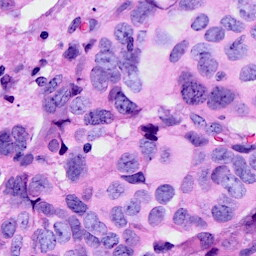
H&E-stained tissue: Breast